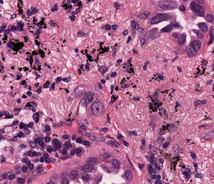
Tumor epithelial tissue: yes
Tumor-associated stroma tissue: yes
Normal tissue: no